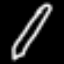
Label: pencil